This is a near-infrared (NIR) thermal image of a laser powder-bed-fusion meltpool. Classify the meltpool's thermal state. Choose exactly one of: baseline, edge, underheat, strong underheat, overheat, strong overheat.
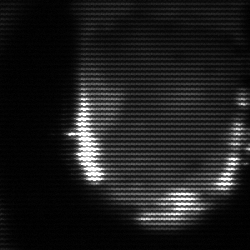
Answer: baseline